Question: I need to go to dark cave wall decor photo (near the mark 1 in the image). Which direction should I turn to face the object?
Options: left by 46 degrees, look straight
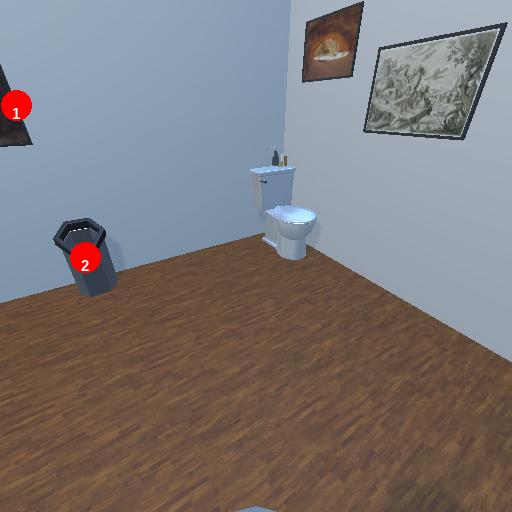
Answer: left by 46 degrees